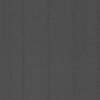
Label: dusty